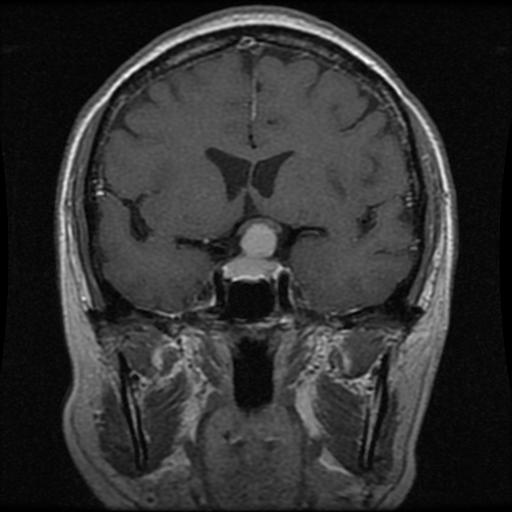
Label: pituitary